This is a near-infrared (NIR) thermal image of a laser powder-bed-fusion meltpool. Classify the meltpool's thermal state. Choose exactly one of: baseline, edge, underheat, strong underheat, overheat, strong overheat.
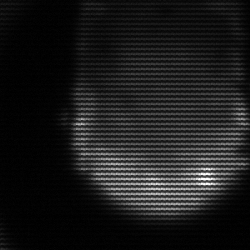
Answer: edge